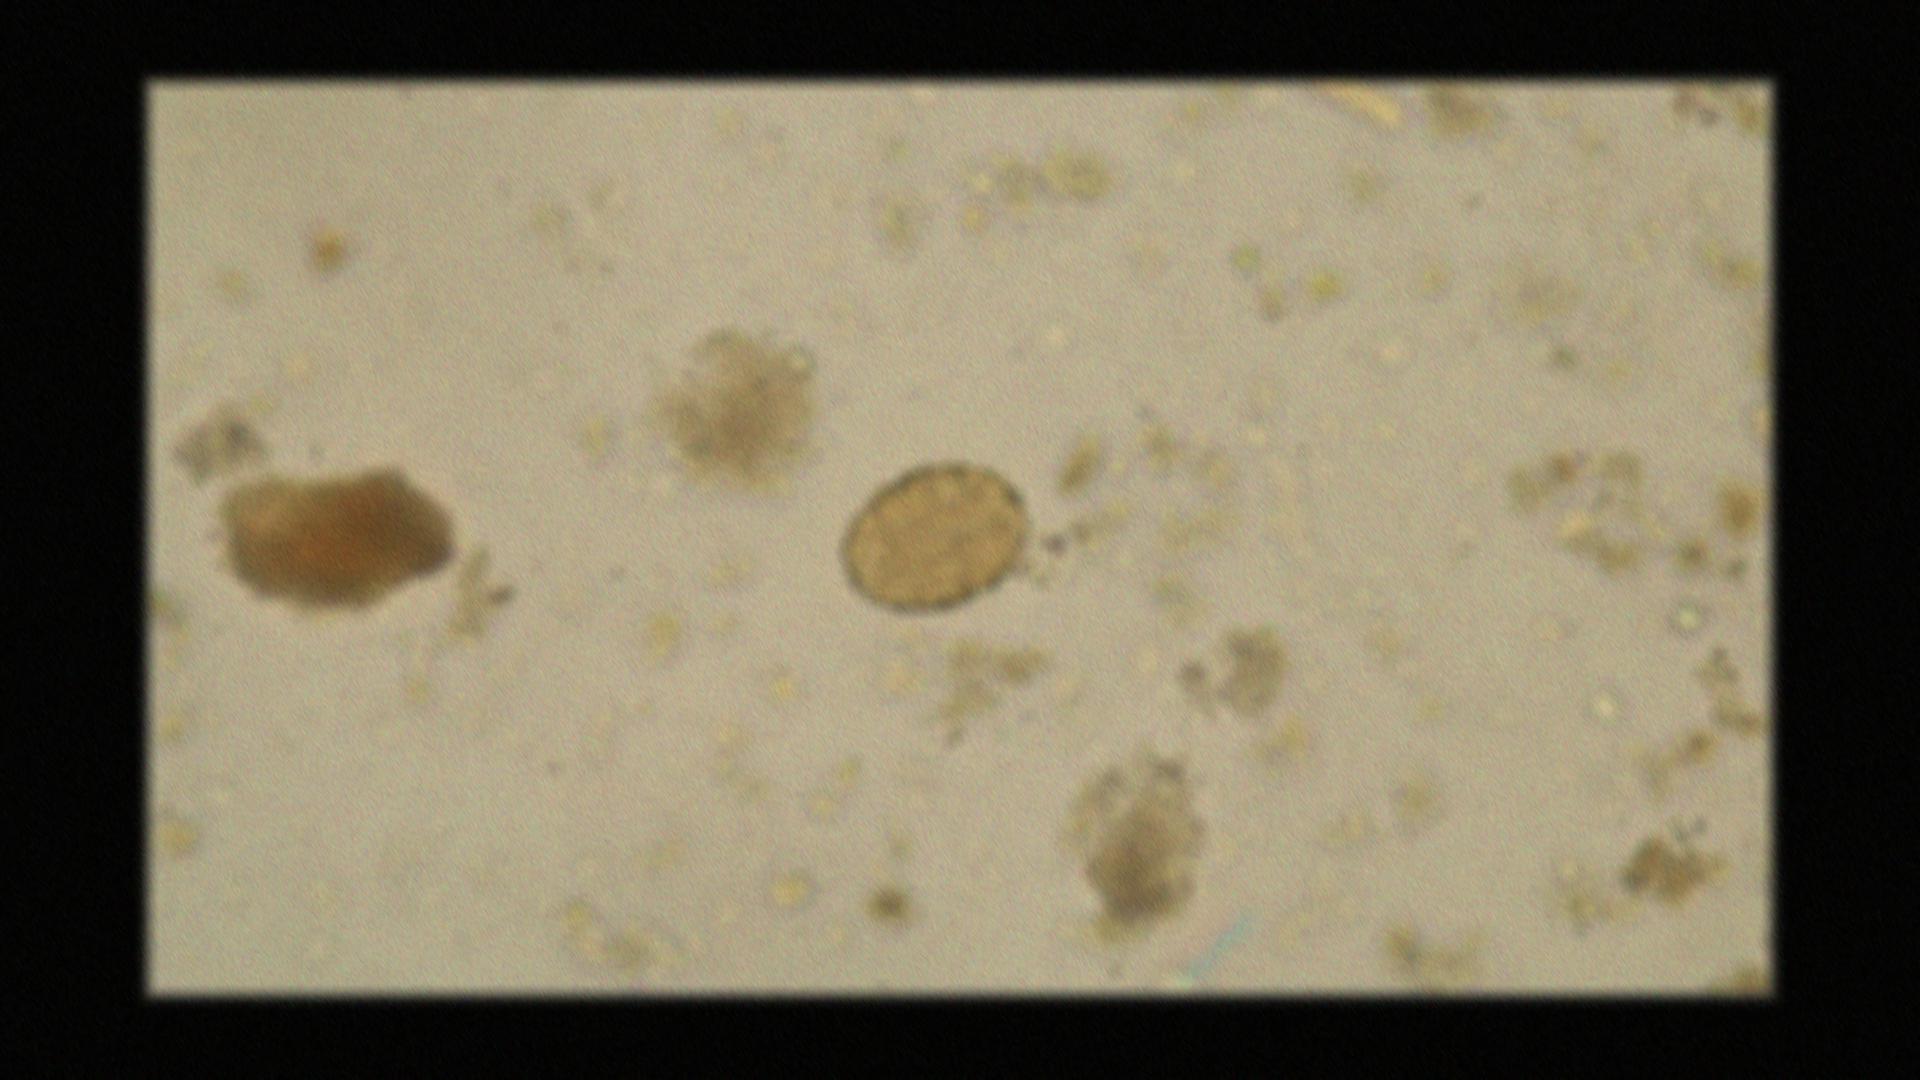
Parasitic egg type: Ascaris lumbricoides